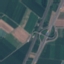
Land use / land cover: Highway